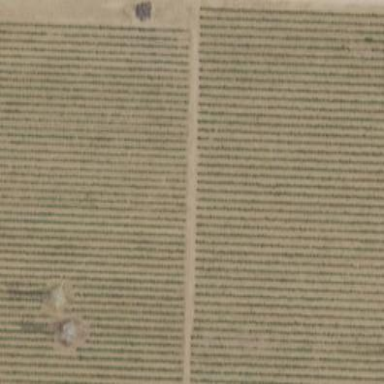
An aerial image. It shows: Beautiful vineyard in the countryside.